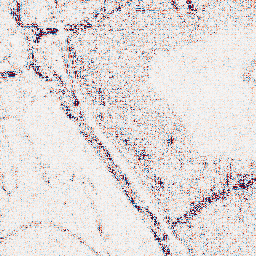
Category: wavelet
Decomposition family: wavelet_reverse_biorthogonal
Decomposition parameters: wavelet: rbio5.5
level: 1
Upsampling method: nearest
Upsampling parameters: scale: 4
Upsampling scale: 4